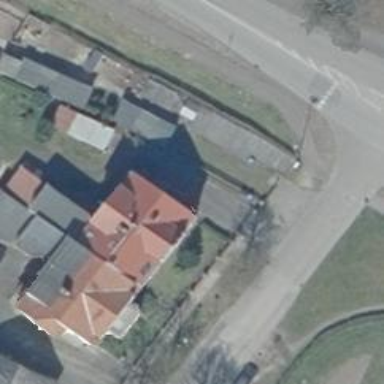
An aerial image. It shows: Residential building with gabled roof made of roof tiles.